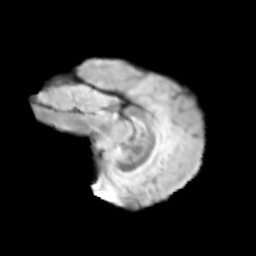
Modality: T2w
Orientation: sagittal
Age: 13
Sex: female
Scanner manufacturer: siemens
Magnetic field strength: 3 T
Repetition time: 3.8 s
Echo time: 0.07 s